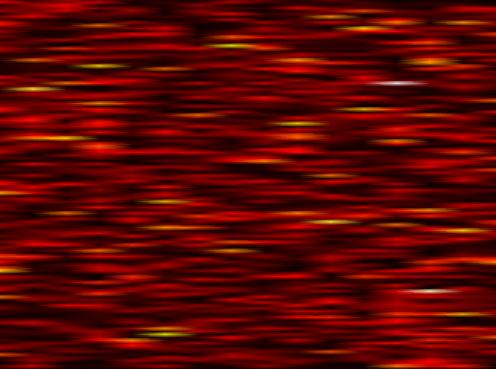
Label: WOLA